Question: I am new with the ant concept. I want to write the build-main.xml for the project which also include two other projects.
Just check the image.

how to write build for the main project ant-utilities?
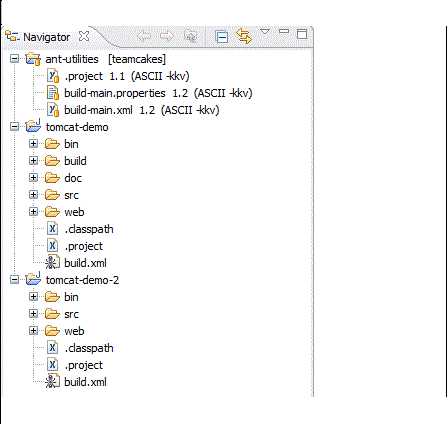
Answer: You might get elements from <URL>